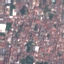
Land use / land cover: Residential